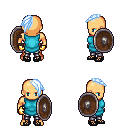
a pixel art fantasy rpg character, male body template, human, tanned skin, teal tunic, metal pants, white cyan long mohawk hairstyle, gold gloves, ghillies, shield, four views (front, back, left, right), 2x2 character sprite sheet, small pixel art, hard edges, no anti-aliasing